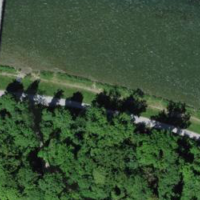
EUNIS habitat code: 53
Species observed at this site:
Milvus milvus
Allium ursinum
Ranunculus acris
Prunus spinosa
Podiceps cristatus
Sciurus vulgaris